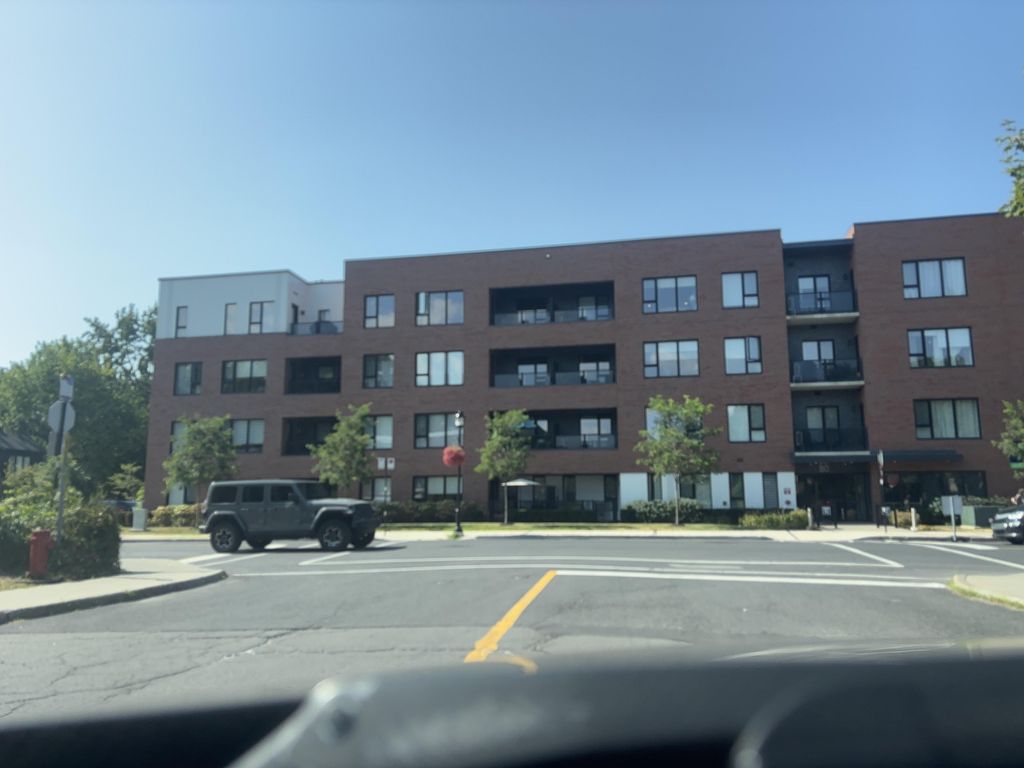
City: montreal